You are looking at the short-time Fourier spectrogram of a bearing's acceleration signal. What is the most likely bearing condition (normal, inner_race, outer_race, ball)?
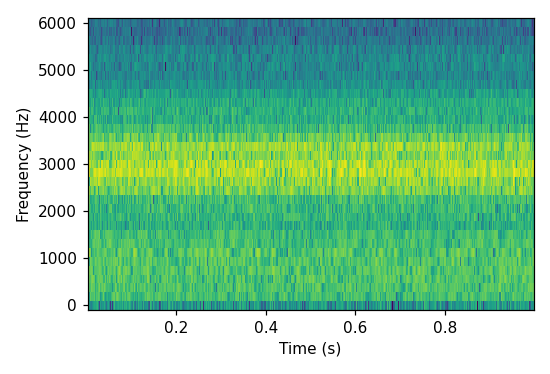
Answer: ball